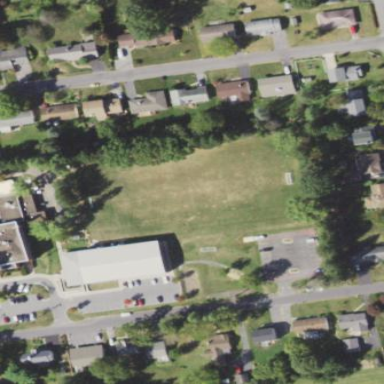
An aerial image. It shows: School.